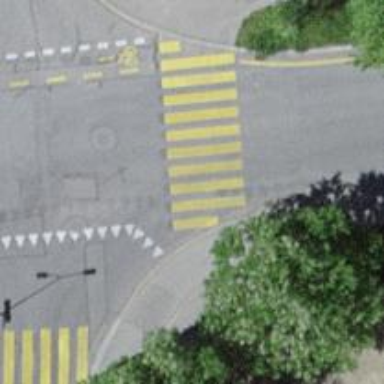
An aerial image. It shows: Uncontrolled crossing on the road.